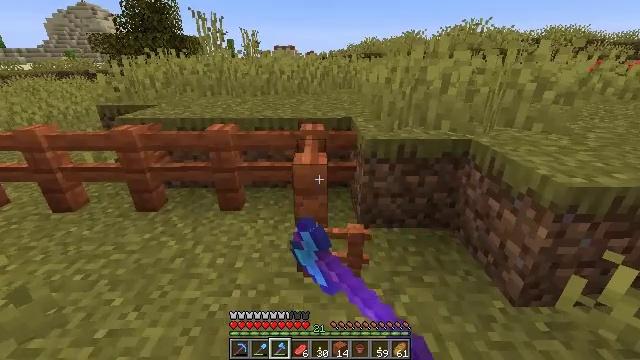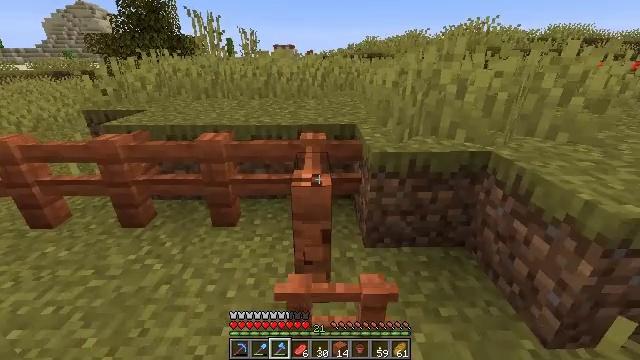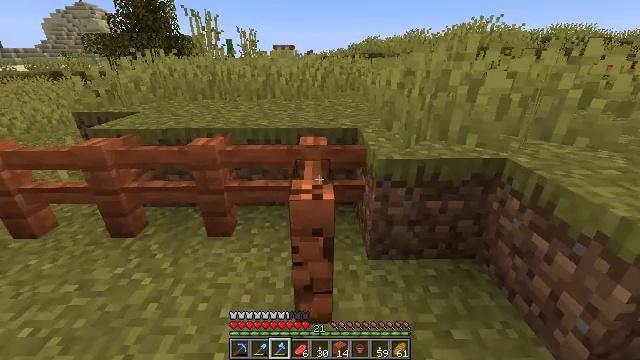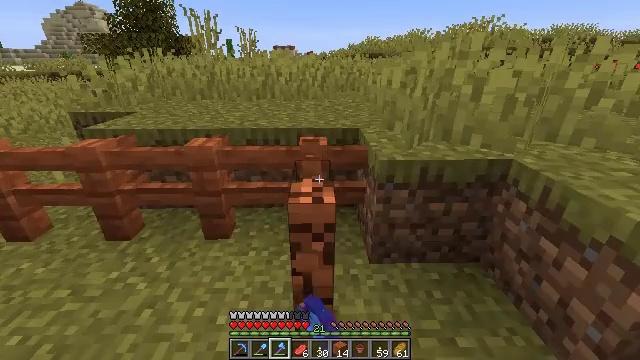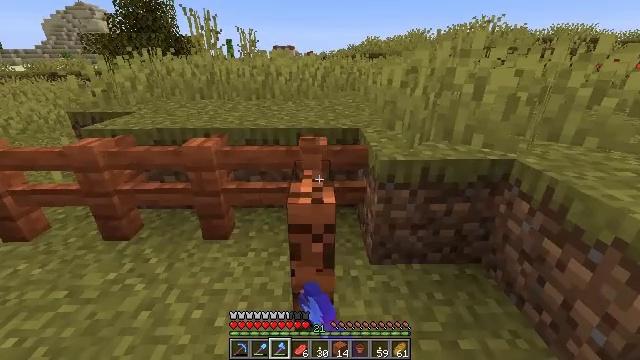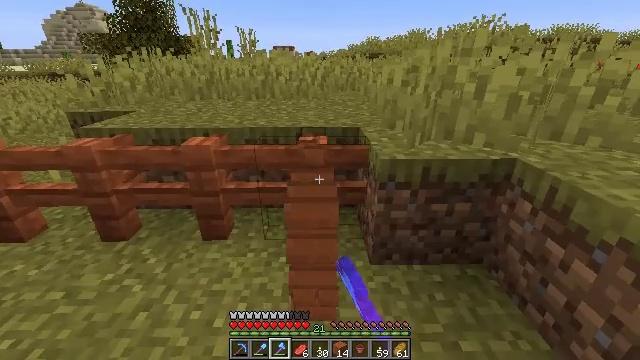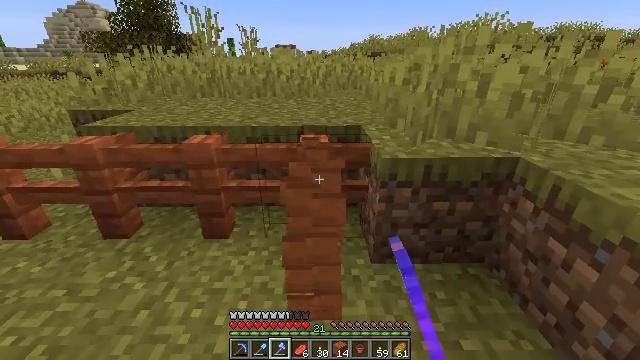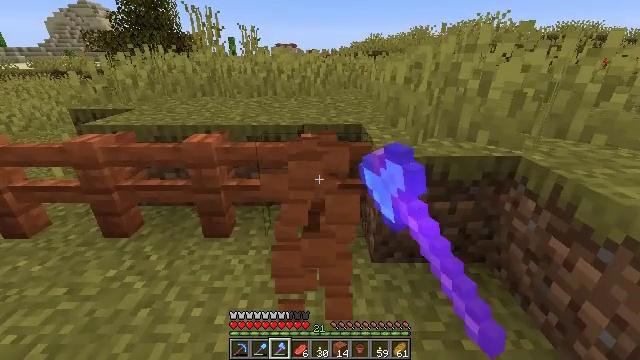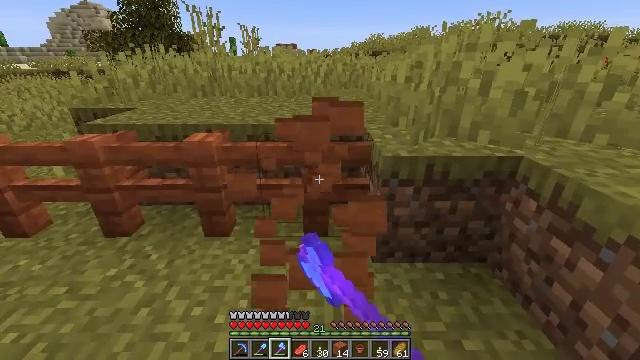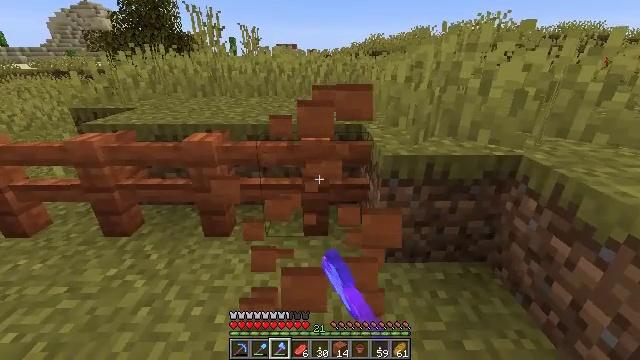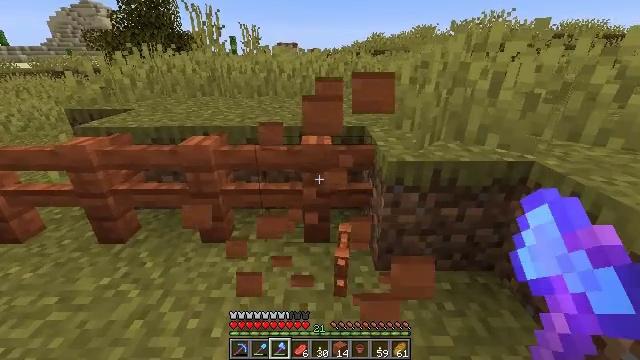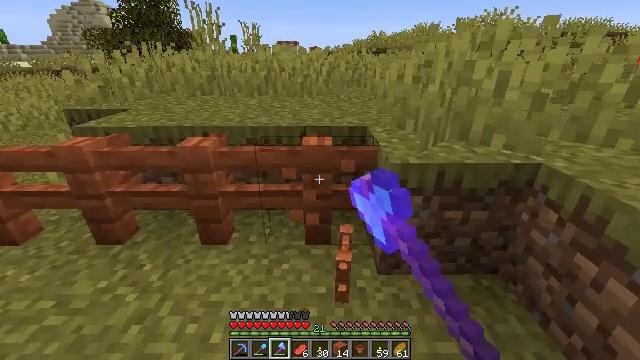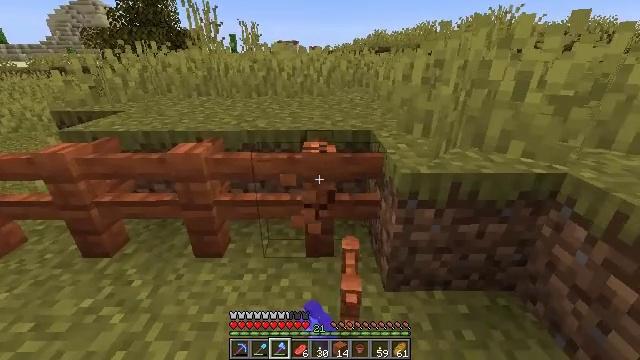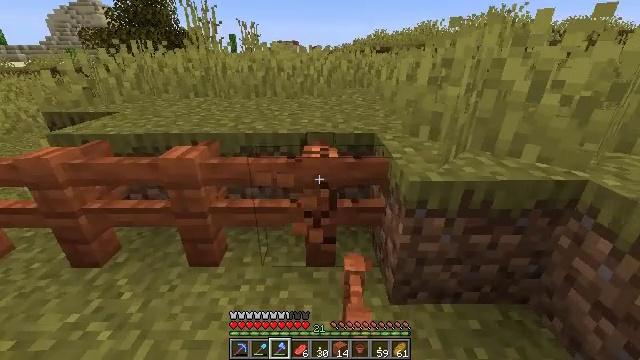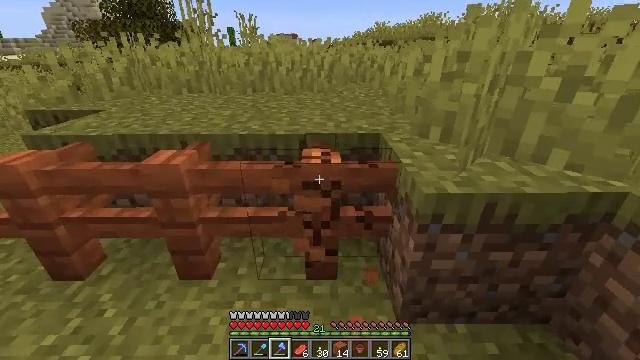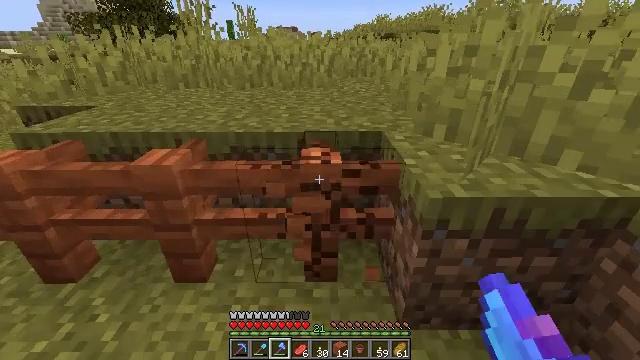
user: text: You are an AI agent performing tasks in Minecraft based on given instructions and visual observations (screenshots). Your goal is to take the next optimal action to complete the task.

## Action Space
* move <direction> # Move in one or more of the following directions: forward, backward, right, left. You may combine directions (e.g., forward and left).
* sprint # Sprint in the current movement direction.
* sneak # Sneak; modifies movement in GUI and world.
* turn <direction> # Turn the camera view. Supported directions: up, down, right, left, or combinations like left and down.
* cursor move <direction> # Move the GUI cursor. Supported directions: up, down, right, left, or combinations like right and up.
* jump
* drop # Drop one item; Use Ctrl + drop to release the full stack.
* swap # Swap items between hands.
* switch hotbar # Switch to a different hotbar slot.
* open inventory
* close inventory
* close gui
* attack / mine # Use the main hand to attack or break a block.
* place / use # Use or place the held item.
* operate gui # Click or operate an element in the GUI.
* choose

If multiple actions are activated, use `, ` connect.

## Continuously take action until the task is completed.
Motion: motion action
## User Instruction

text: Mine the acacia fence.
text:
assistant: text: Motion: move forward, attack / mine
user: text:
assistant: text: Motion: attack / mine
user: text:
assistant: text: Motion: attack / mine
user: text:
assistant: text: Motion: attack / mine
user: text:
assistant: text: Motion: attack / mine
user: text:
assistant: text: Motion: attack / mine
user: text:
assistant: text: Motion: attack / mine
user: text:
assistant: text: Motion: attack / mine
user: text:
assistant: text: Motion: attack / mine
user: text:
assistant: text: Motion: move forward, attack / mine
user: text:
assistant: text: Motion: move forward, attack / mine
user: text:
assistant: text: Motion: move forward, attack / mine
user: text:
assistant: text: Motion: move forward, attack / mine
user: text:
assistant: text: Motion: turn down, attack / mine
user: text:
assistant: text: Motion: turn down, attack / mine
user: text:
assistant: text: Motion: turn down, attack / mine
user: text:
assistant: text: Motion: attack / mine
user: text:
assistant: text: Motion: attack / mine
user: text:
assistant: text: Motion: attack / mine
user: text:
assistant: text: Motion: attack / mine
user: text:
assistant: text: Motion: attack / mine
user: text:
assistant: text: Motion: move forward, turn left and down, attack / mine
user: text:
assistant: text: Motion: move forward and move right, turn left and down, attack / mine
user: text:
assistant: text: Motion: move forward and move right, turn left
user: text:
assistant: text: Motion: move forward and move right, turn left
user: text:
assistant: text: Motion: move forward and move right, turn left
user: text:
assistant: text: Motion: move forward and move right, turn left
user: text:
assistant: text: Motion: move forward and move right
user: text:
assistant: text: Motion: move right, turn left and down
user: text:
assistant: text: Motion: turn left and down